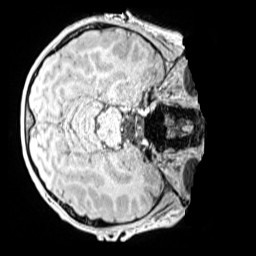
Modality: MP2RAGE
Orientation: axial
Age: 11
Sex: male
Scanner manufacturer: siemens
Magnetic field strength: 3 T
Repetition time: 4 s
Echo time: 0.00299 s